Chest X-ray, AP view. Patient: 44 years old, sex M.
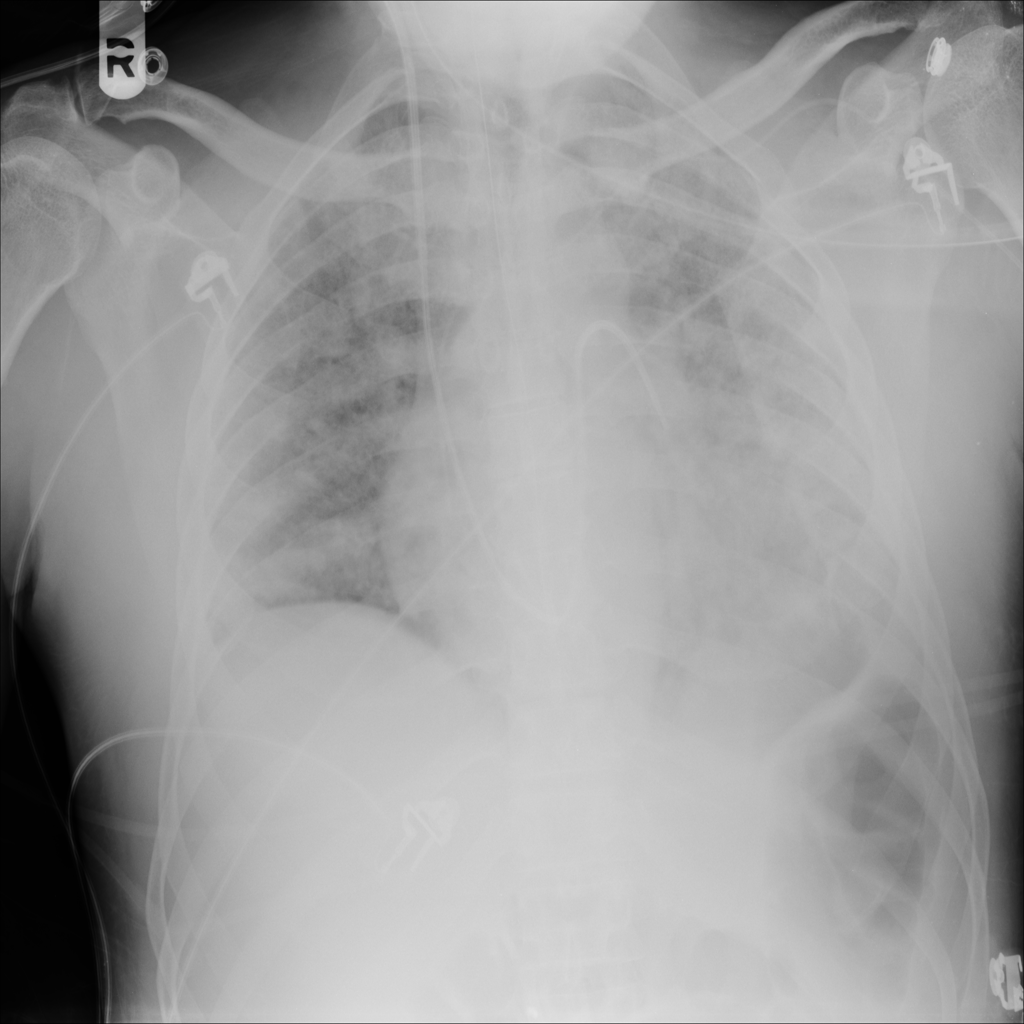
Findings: No Finding